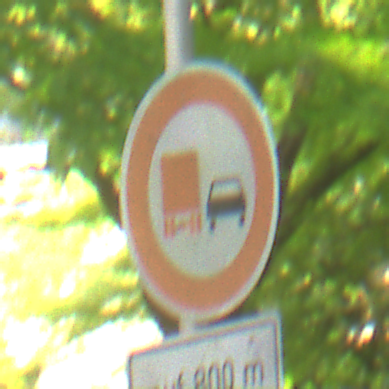
Verkehrszeichen: UeberholverbotKraftfahrzeuge
Zusatzzeichen unten: LaengeEinerStrecke5
Umgebung: Outdoor, RoadRail
Tageszeit: MorningAfternoon
Wetter: Clear
Licht: Natural
Jahreszeit: NotSpecified
Kontrast: LowContrast